Field crop: maize
Growth stage: 2
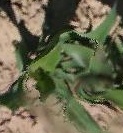
Species: maize